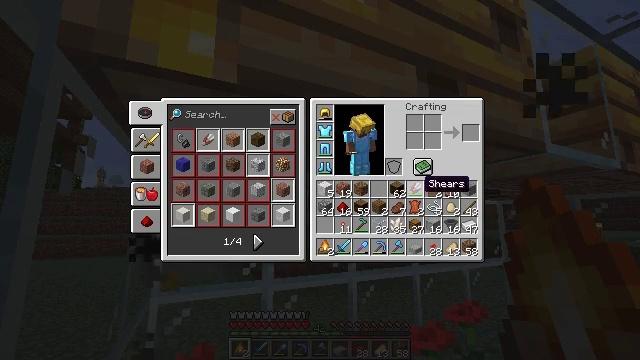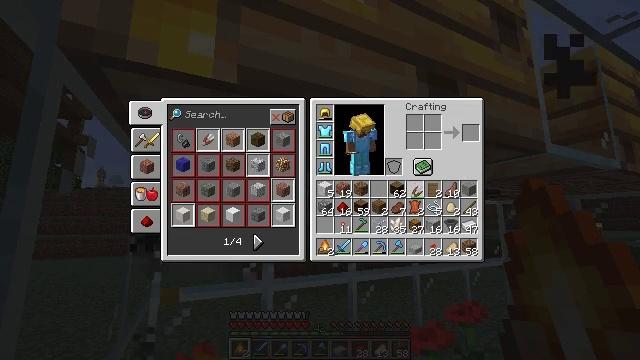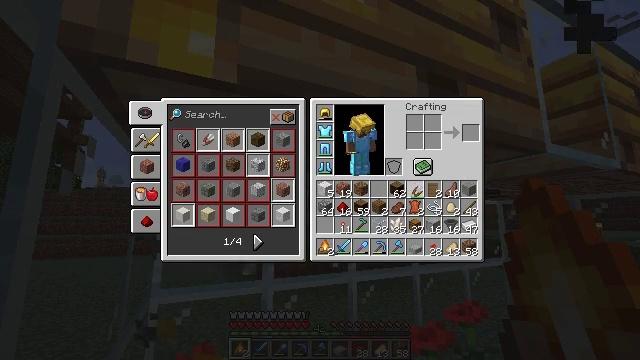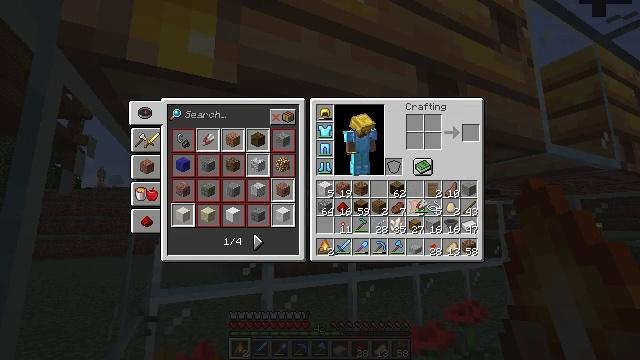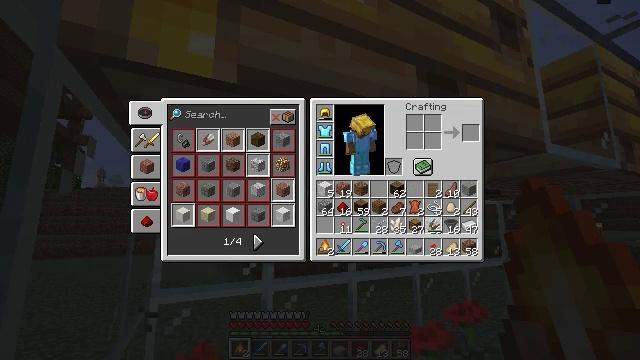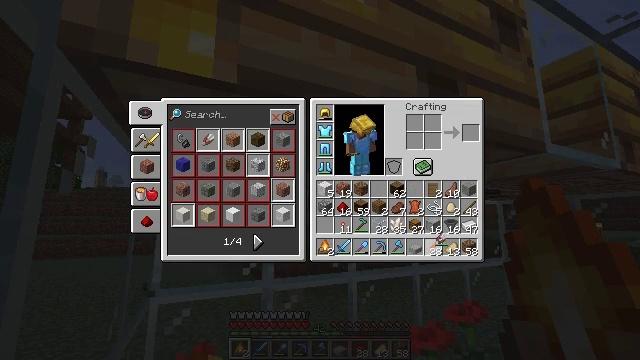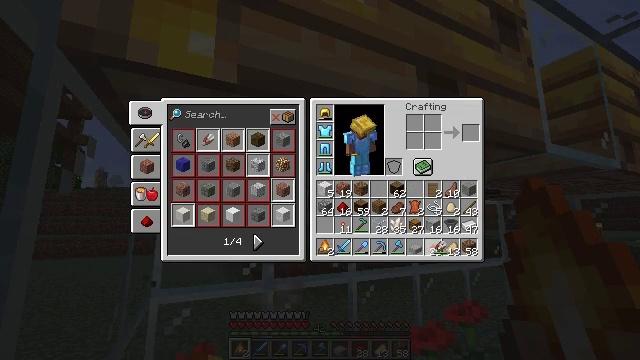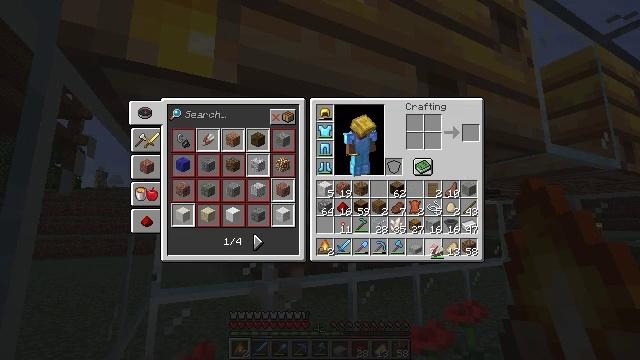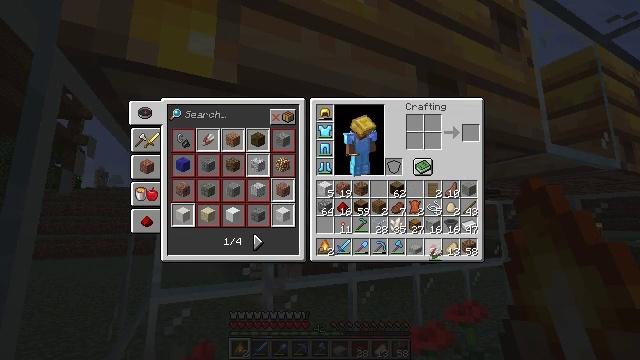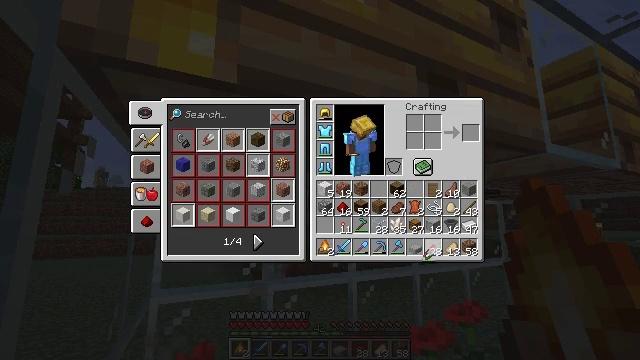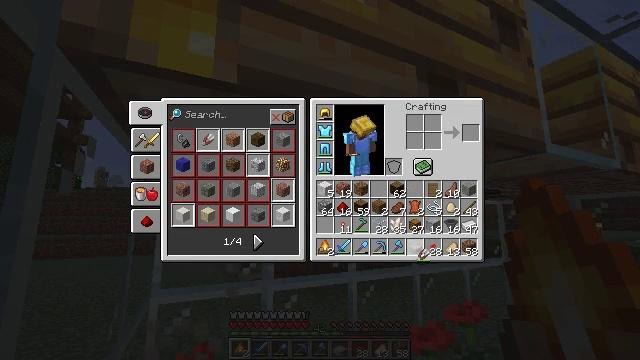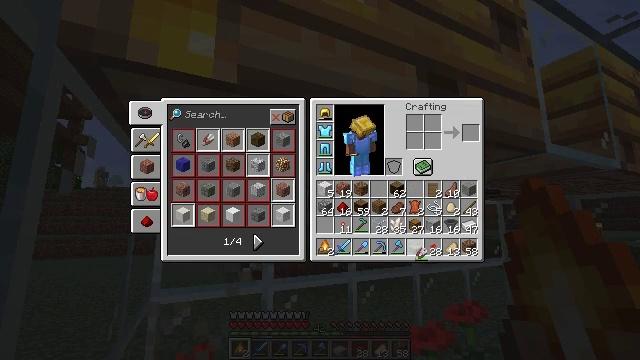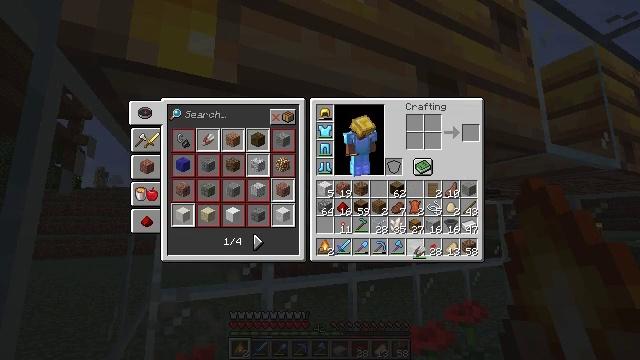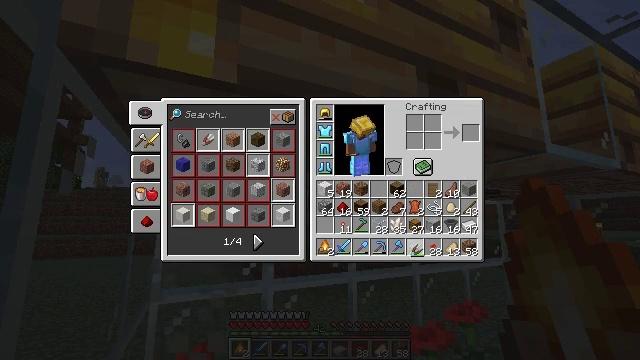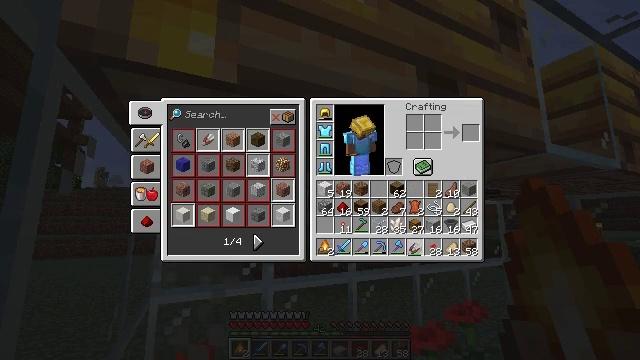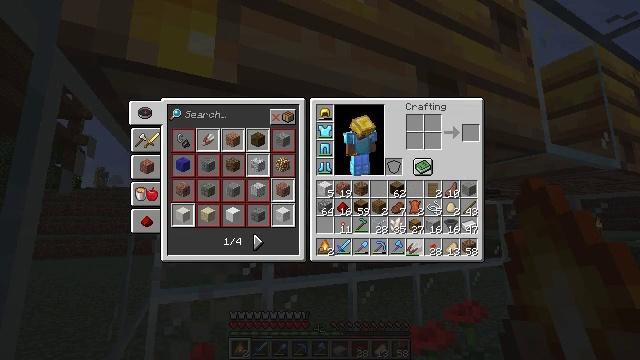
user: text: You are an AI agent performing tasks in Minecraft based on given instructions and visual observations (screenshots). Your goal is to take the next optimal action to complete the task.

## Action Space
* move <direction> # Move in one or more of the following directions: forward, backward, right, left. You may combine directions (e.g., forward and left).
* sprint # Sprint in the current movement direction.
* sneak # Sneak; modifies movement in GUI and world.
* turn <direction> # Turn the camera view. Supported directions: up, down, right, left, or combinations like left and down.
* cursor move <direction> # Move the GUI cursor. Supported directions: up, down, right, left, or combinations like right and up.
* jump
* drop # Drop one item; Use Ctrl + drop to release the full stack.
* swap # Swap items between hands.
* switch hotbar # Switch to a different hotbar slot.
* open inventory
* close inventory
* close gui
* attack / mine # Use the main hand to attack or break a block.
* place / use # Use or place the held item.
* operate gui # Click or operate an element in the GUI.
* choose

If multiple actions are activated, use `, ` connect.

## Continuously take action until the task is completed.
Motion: motion action
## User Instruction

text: Gather up the campfire.
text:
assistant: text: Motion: operate gui
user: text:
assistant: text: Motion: operate gui
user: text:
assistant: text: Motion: cursor move down, operate gui
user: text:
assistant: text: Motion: cursor move right and down
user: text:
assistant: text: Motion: cursor move right and down
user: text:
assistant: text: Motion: cursor move down
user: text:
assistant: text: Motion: no_op
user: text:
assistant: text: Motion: no_op
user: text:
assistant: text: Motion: cursor move left
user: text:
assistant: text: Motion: no_op
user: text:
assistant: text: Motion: no_op
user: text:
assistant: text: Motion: no_op
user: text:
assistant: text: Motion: no_op
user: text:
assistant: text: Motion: no_op
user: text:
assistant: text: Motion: no_op
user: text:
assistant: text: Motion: no_op
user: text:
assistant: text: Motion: operate gui
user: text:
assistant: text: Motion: operate gui
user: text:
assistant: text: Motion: operate gui
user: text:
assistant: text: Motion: no_op
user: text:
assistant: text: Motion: no_op
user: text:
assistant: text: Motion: cursor move up
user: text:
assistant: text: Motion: cursor move up
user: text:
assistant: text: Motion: no_op
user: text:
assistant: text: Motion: no_op
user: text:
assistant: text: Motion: no_op
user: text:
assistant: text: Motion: no_op
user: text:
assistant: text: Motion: no_op
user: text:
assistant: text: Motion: no_op
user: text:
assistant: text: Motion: no_op